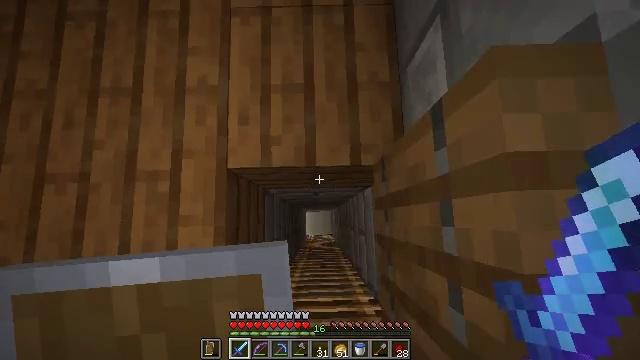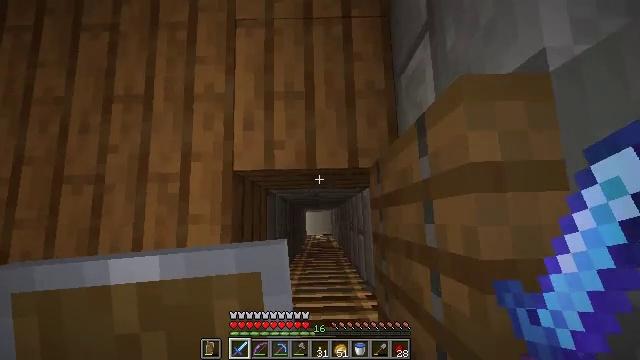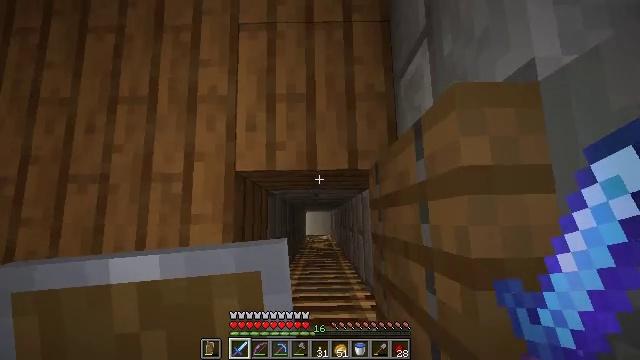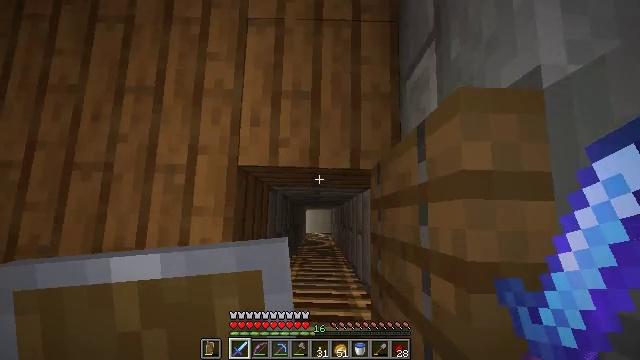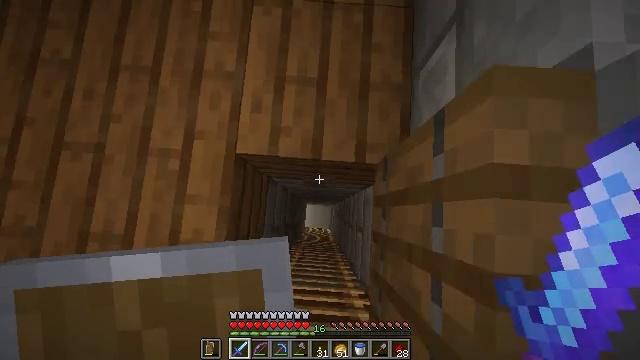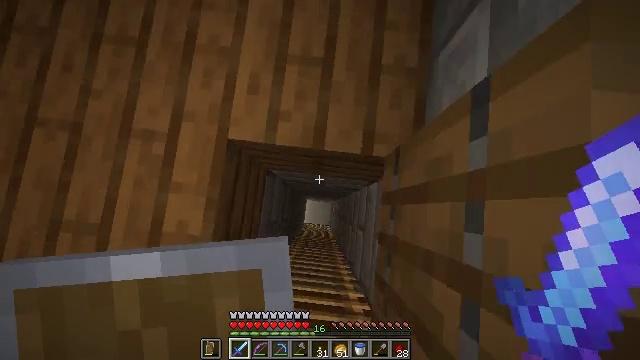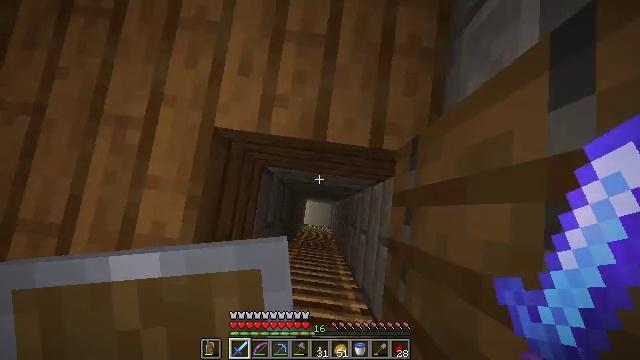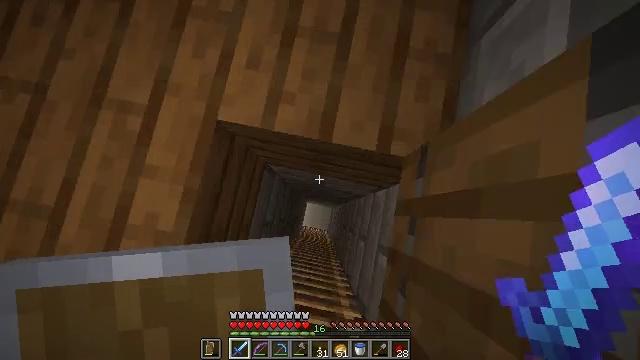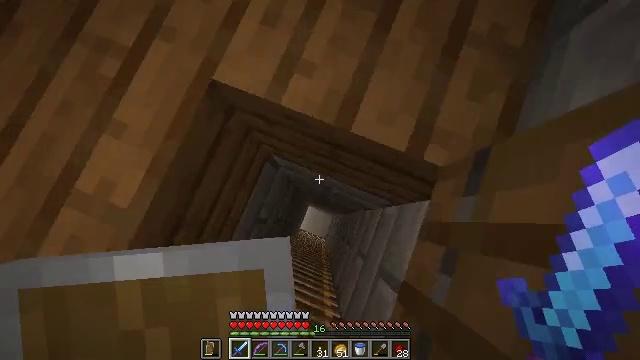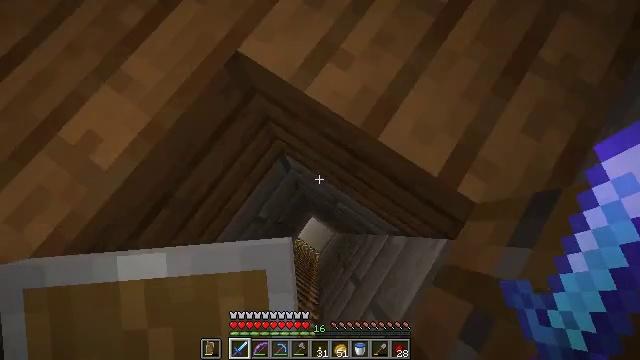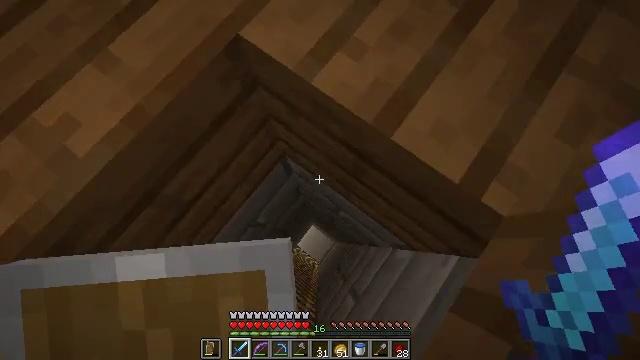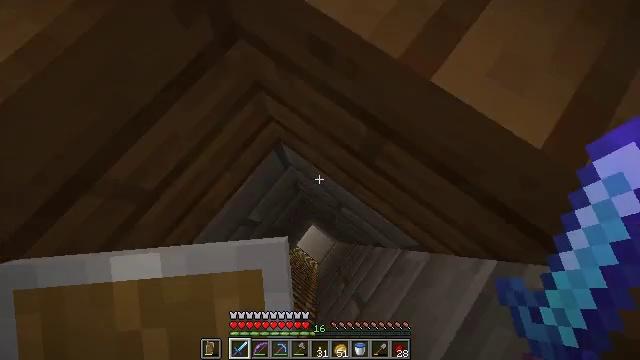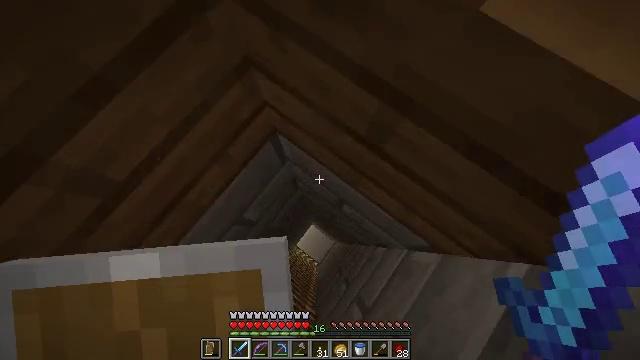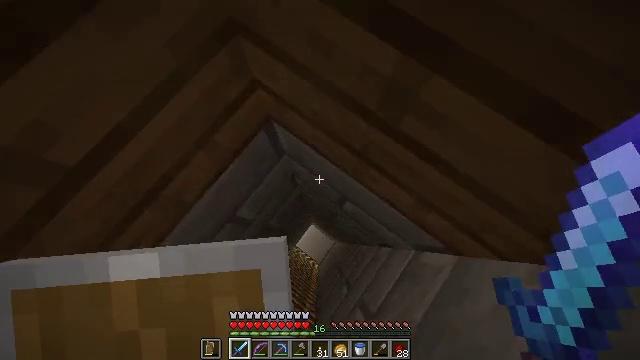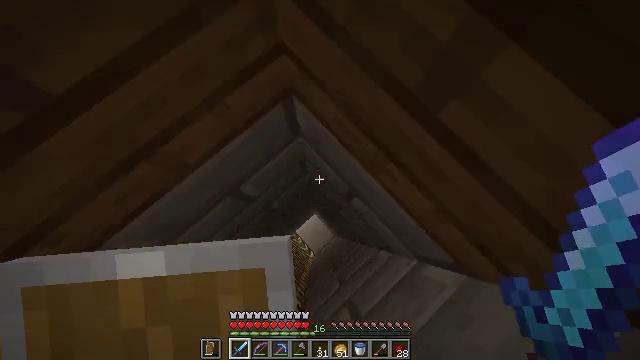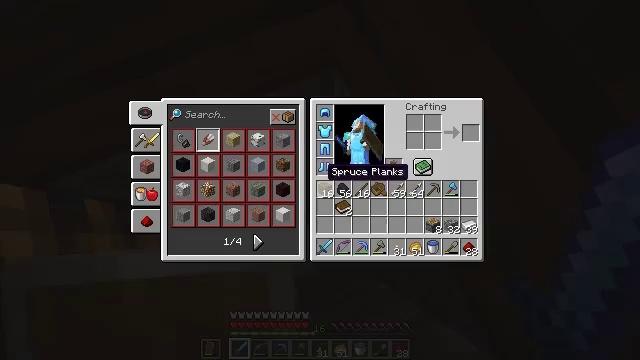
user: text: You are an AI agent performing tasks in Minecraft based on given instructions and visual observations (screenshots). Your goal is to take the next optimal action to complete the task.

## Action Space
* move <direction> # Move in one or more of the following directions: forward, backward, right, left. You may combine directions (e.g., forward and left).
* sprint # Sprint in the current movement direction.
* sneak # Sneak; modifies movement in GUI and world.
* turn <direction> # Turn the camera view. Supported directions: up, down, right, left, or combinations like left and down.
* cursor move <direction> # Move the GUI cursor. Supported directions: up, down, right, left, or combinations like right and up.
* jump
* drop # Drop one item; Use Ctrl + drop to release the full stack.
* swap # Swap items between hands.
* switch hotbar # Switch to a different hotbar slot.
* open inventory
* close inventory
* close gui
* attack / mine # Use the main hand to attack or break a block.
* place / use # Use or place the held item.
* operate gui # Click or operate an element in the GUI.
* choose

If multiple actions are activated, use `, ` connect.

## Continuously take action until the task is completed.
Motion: motion action
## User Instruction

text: Combine materials at the crafting table to get an observer.
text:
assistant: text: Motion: no_op
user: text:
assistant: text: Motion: no_op
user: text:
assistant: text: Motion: turn left
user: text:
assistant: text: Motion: turn left and down
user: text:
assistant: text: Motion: turn left
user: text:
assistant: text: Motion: no_op
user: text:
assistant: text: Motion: turn left
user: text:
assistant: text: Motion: turn left and up
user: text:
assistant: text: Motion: turn left and up
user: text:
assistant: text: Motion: turn left and up
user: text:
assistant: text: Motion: no_op
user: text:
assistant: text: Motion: no_op
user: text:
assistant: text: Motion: no_op
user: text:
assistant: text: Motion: turn left and down
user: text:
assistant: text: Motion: turn left and up, open inventory
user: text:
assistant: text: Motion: cursor move left and up, open inventory
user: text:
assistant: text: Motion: cursor move left and up, open inventory
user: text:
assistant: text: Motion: cursor move up
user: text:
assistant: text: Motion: no_op
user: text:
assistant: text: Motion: no_op
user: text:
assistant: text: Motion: no_op
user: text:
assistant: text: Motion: cursor move up
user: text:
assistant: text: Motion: operate gui
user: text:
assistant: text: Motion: operate gui
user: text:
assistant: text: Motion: no_op
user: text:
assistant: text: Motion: no_op
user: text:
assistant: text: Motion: cursor move left and down
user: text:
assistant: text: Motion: cursor move left and down
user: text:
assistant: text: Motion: turn right and down
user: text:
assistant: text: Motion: no_op